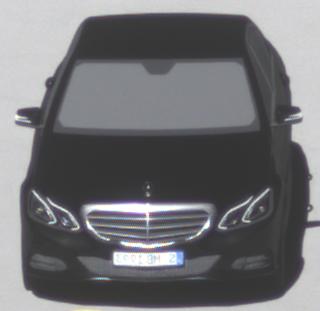
Make: Mercedes-Benz
Model: E 200
Detailed model: E-Class (212) Limousine
Model produced from: 2013/04
Model produced until: 2015/10
Doors: 4
Color: black
Road condition: dry road
Daytime: midday
Contrast: high contrast